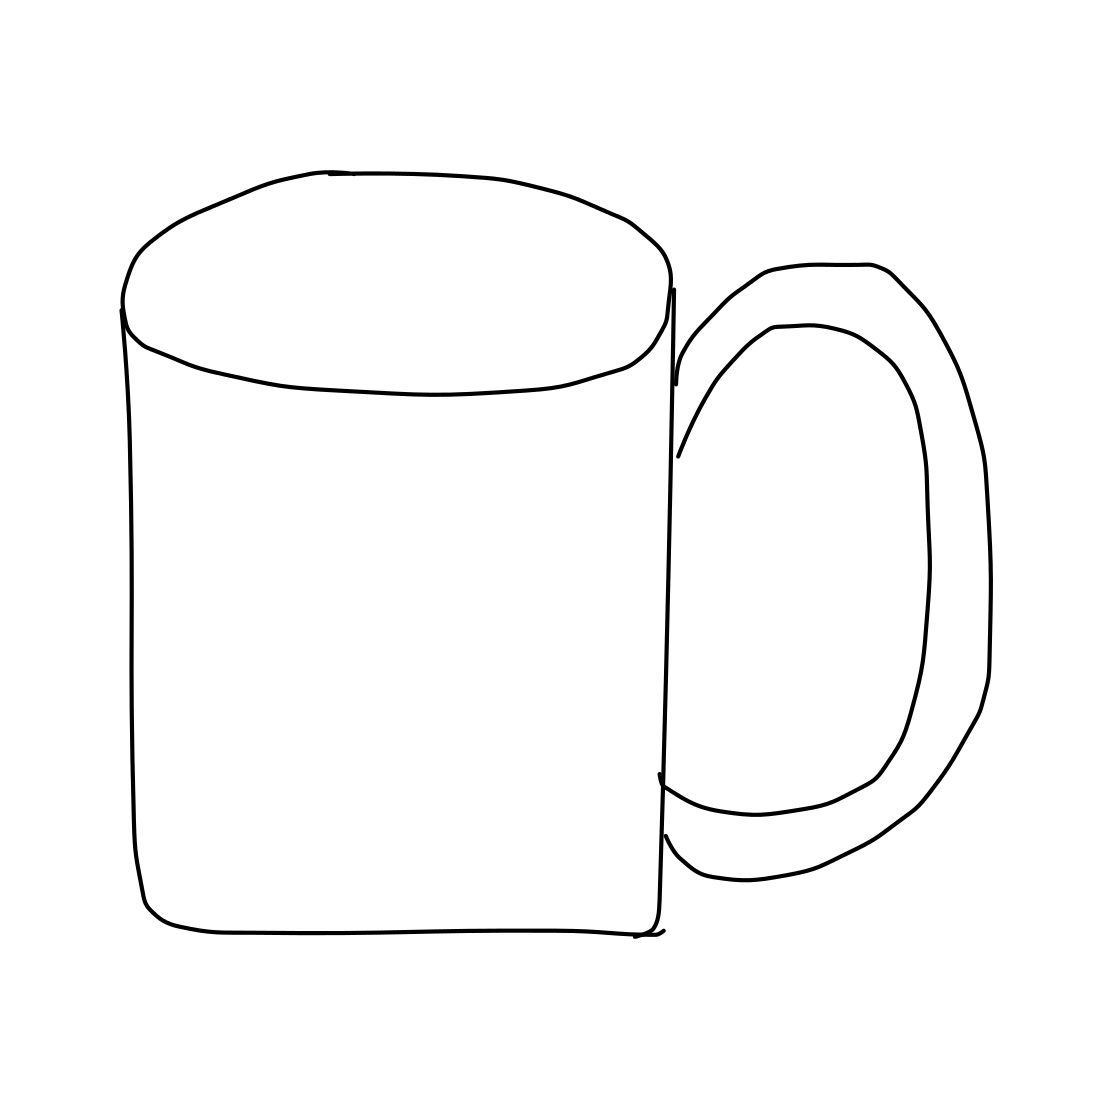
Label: mug